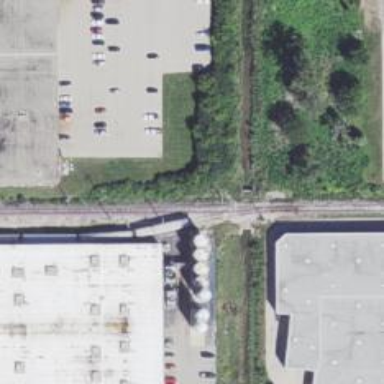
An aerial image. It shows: Rail spur service.